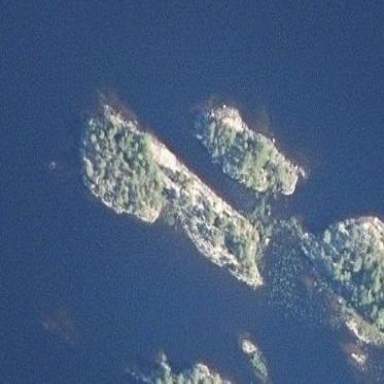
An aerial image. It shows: Islet.